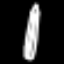
Label: pencil